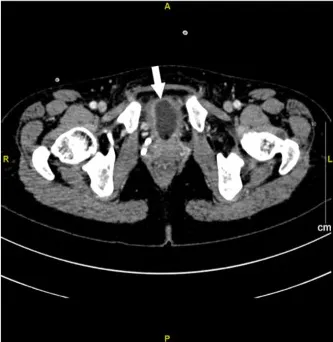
Contrast-enhanced CT imaging of bladder at week 1 after urinary tract irritation. (A, B) Extensive exudation and edema in bladder. The white arrow represents the edema of the bladder.
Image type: radiology (ct)